Interaction volume radius: 5 \u00c5
Interaction volume height: 40 \u00c5
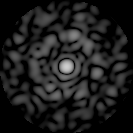
Disorder parameter: 0.8025